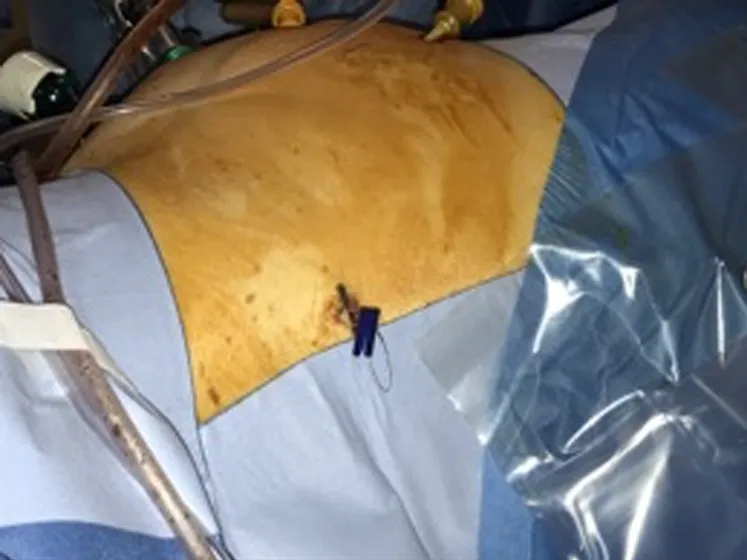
Placement of the hook wire extracorporeal.
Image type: medical_photograph (other_medical_photograph)